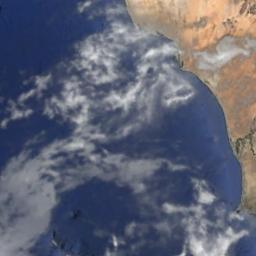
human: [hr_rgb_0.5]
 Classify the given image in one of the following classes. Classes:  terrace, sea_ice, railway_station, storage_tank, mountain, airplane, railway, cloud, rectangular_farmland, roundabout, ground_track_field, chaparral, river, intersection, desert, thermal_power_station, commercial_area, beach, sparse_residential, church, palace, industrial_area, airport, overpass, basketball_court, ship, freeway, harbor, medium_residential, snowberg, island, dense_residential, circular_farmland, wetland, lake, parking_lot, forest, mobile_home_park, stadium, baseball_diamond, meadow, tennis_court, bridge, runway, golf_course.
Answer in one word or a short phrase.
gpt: cloud